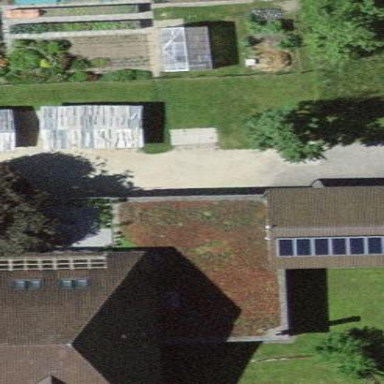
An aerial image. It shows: Building with flat roof.